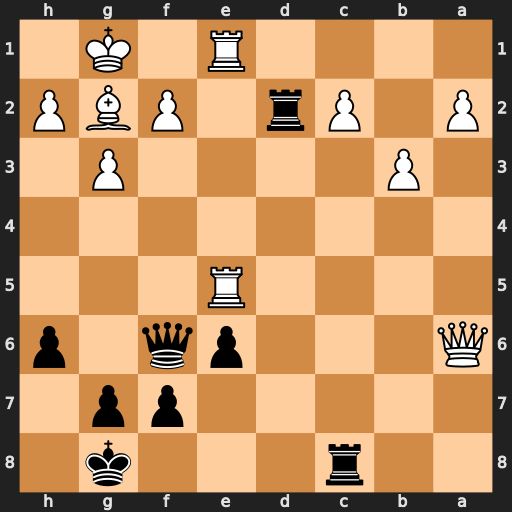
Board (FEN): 2r3k1/5pp1/Q3pq1p/4R3/8/1P4P1/P1Pr1PBP/4R1K1
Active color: b
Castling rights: -
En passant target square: -
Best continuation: Qxf2+ Kh1 Qxg2#